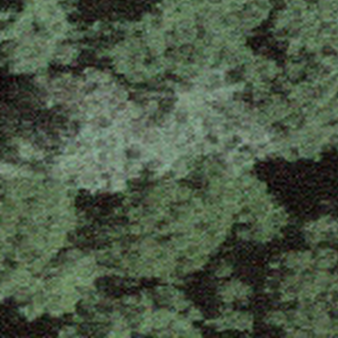
Label: other